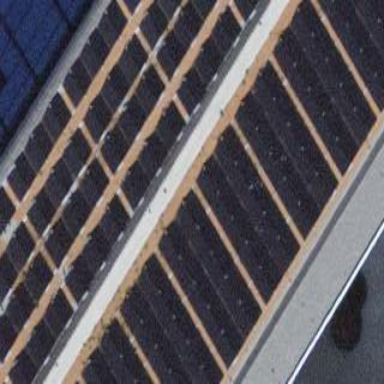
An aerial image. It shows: Solar power generator.